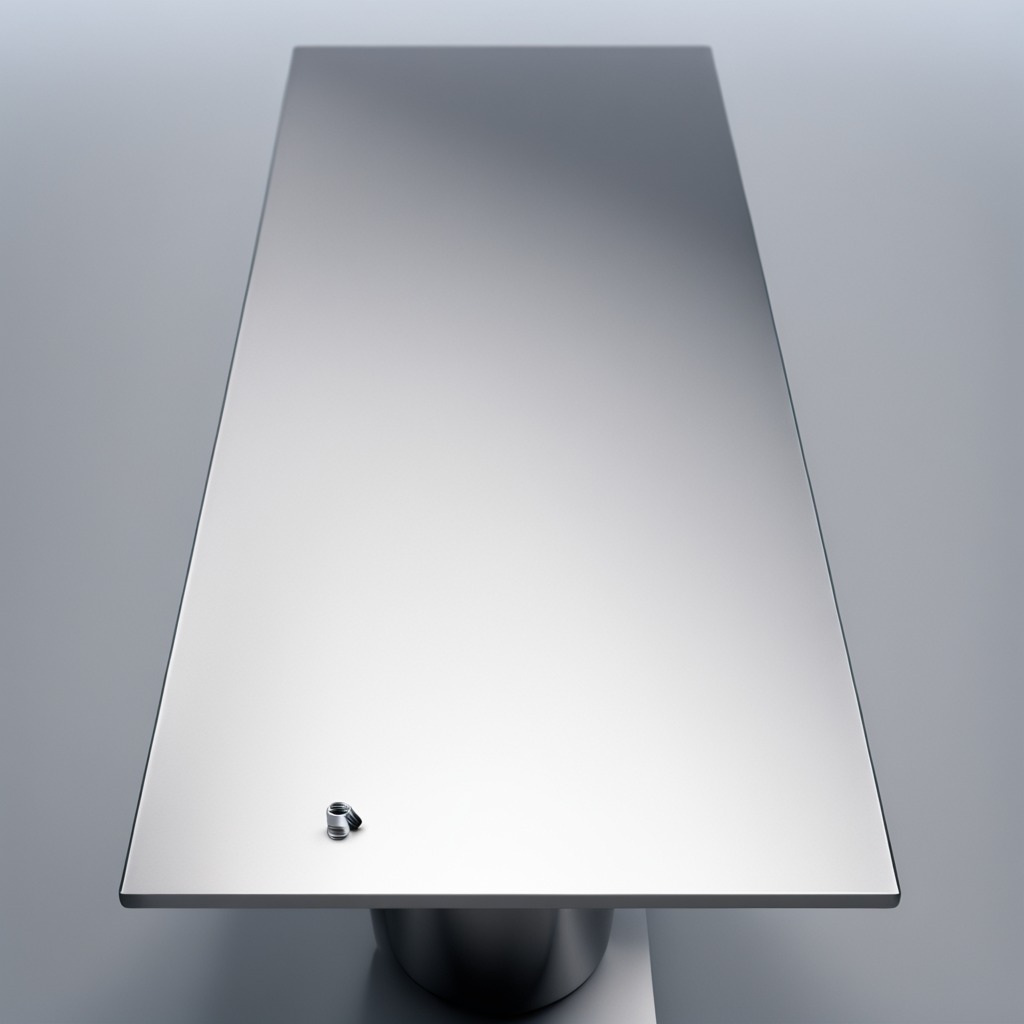
A metal nut lies on the stainless steel table in a high-end prototyping lab.